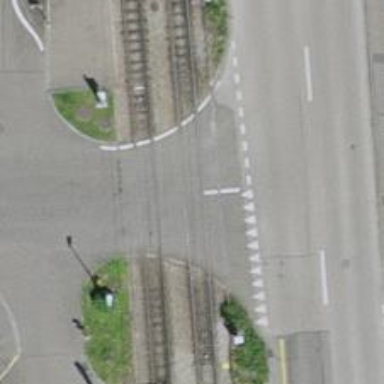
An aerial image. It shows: Railway level crossing.